Interaction volume radius: 10 \u00c5
Interaction volume height: 10 \u00c5
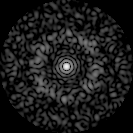
Disorder parameter: 0.8276